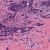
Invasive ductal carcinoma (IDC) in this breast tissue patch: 0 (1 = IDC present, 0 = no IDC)